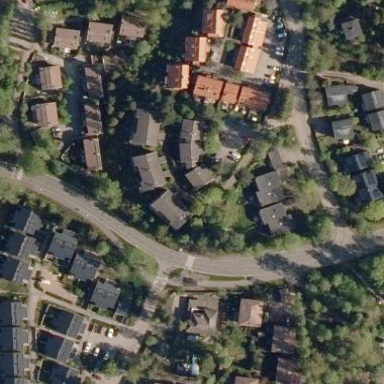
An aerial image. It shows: Residential area with apartments.